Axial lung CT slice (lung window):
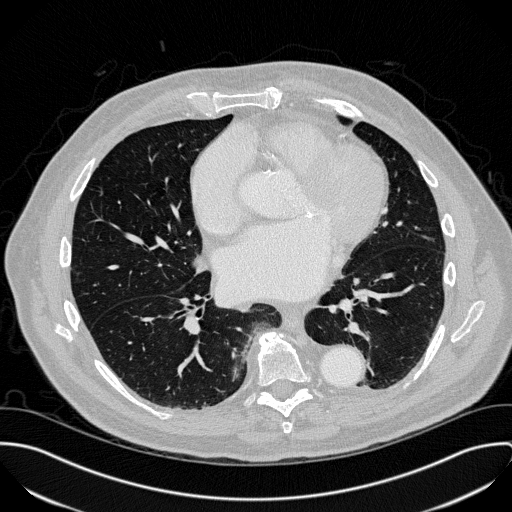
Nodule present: no